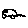
Label: car